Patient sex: M
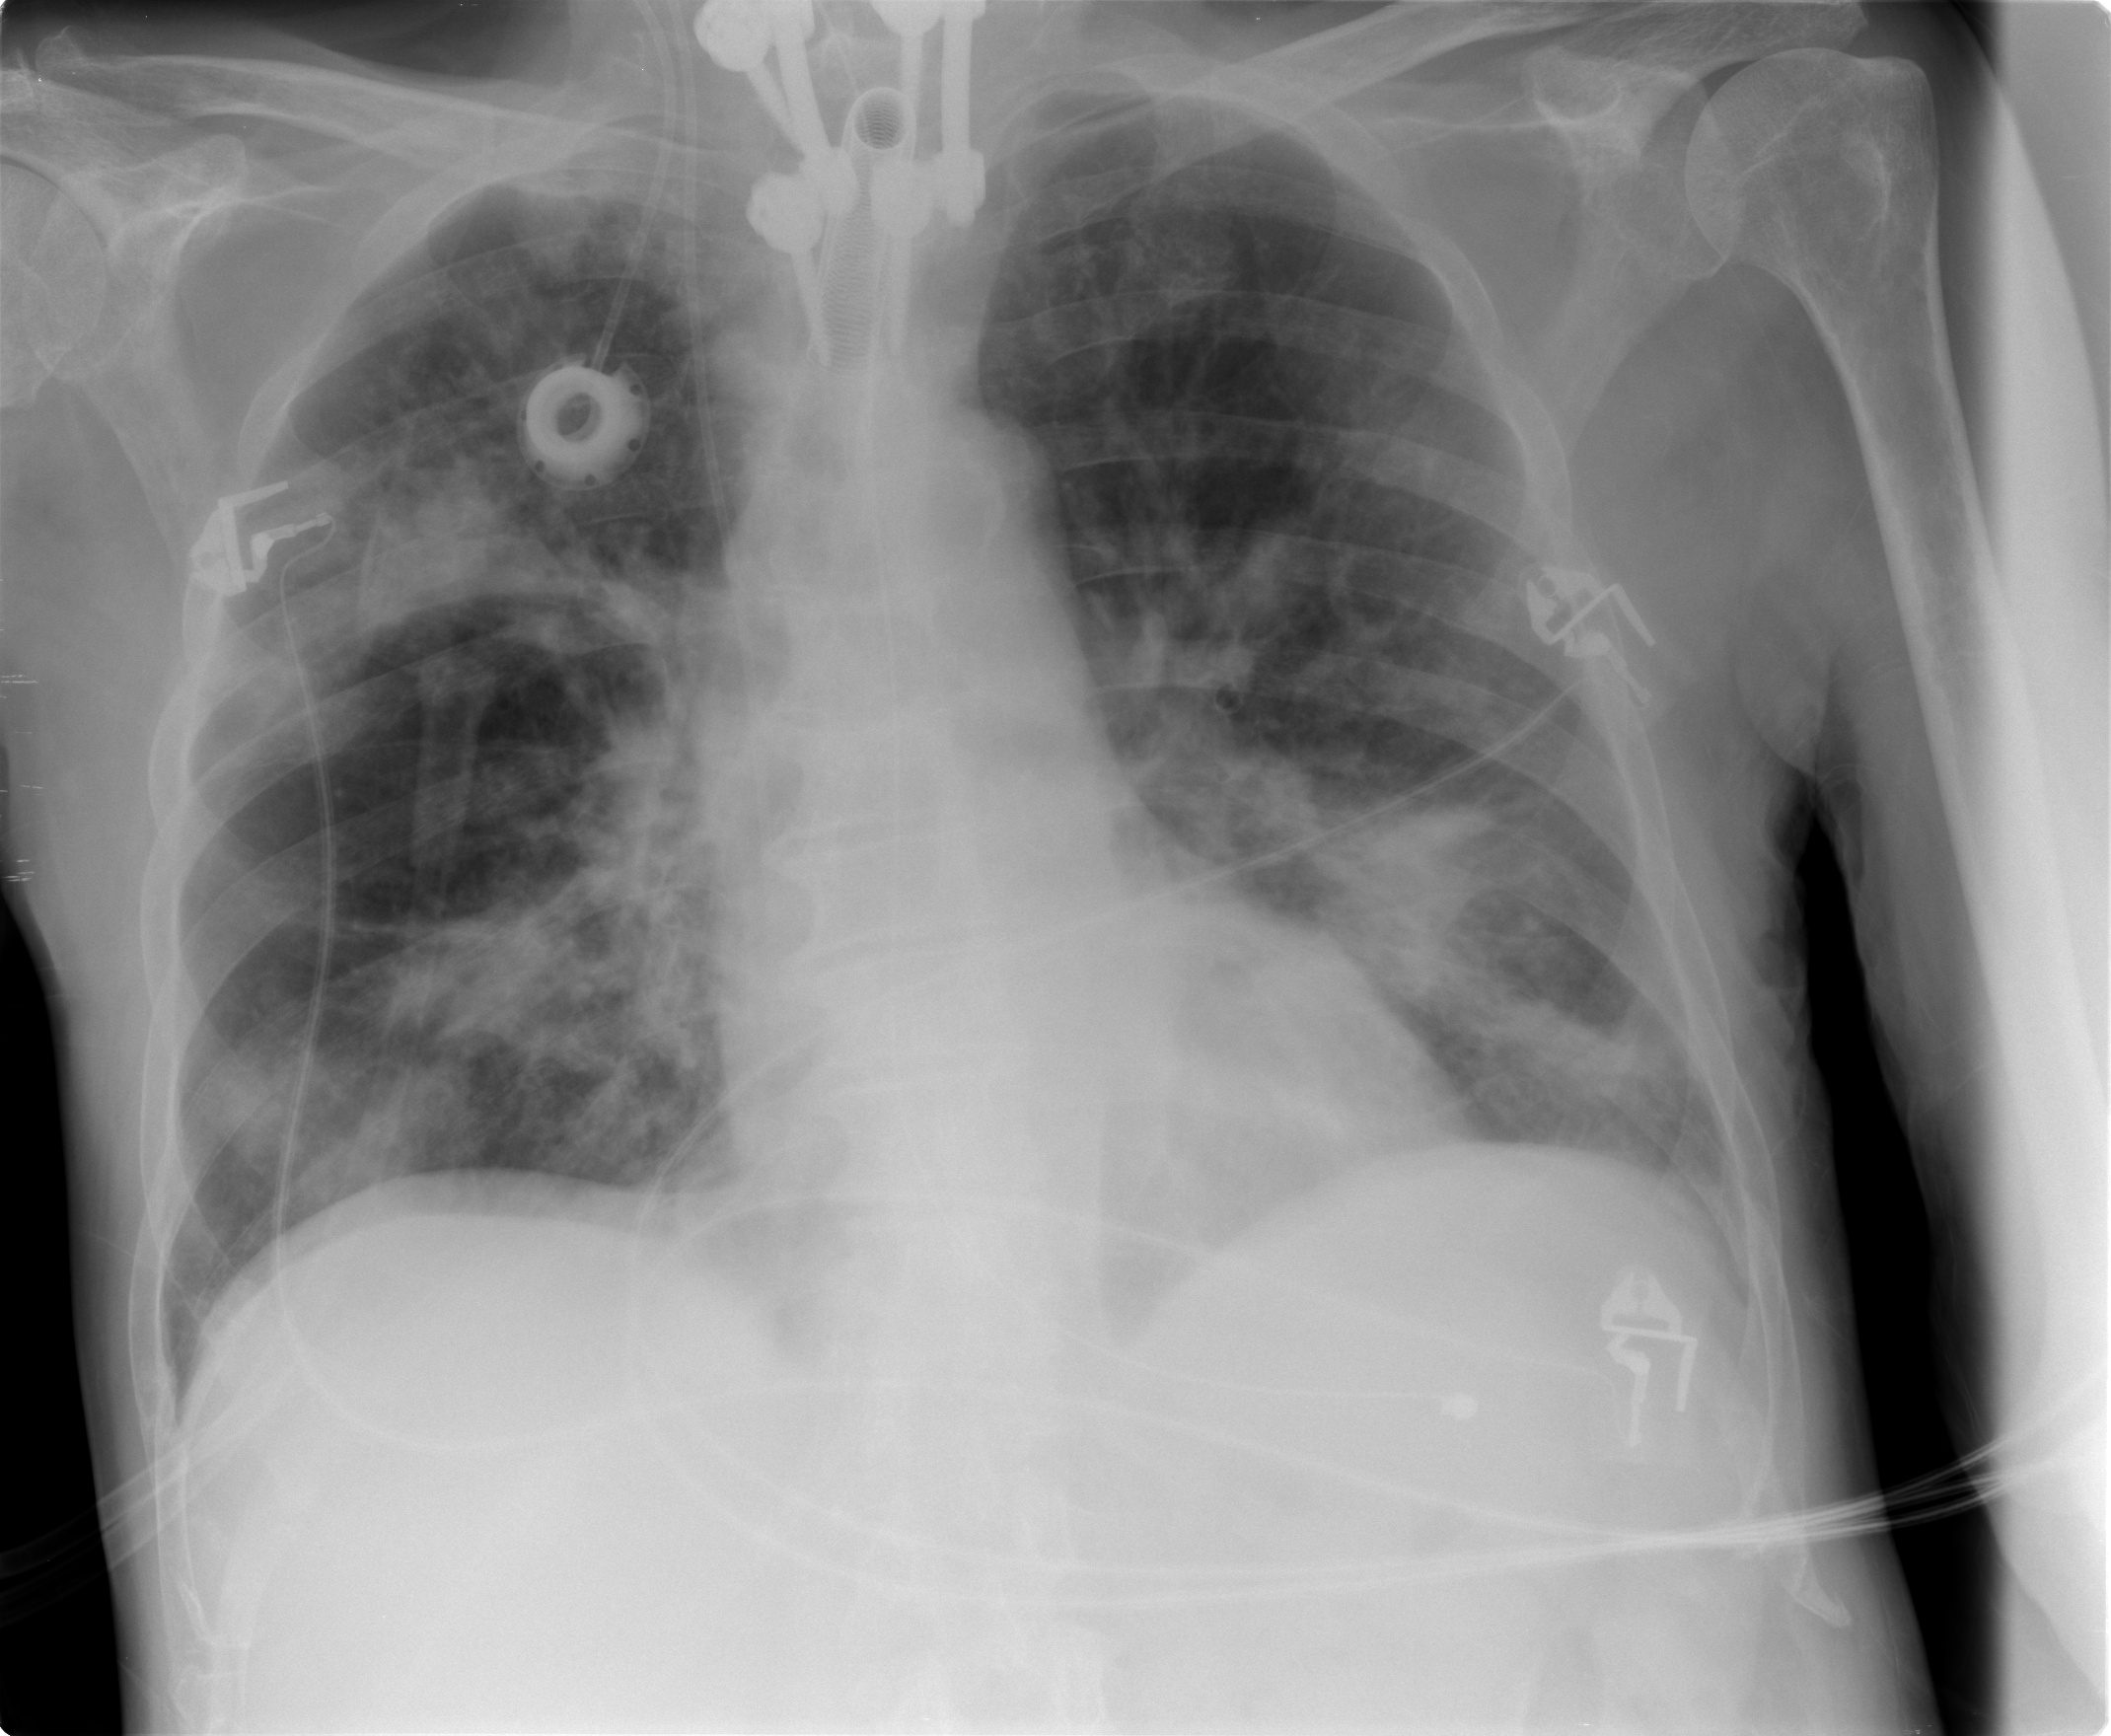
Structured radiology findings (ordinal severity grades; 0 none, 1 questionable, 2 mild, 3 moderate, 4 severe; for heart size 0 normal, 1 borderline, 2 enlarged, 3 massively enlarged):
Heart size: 0
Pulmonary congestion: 2
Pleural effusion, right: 1
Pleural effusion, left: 1
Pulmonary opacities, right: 2
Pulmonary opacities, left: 2
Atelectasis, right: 3
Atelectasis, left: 2